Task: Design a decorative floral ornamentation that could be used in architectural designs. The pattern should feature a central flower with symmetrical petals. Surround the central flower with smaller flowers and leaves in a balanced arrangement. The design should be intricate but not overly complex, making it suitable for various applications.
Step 105:
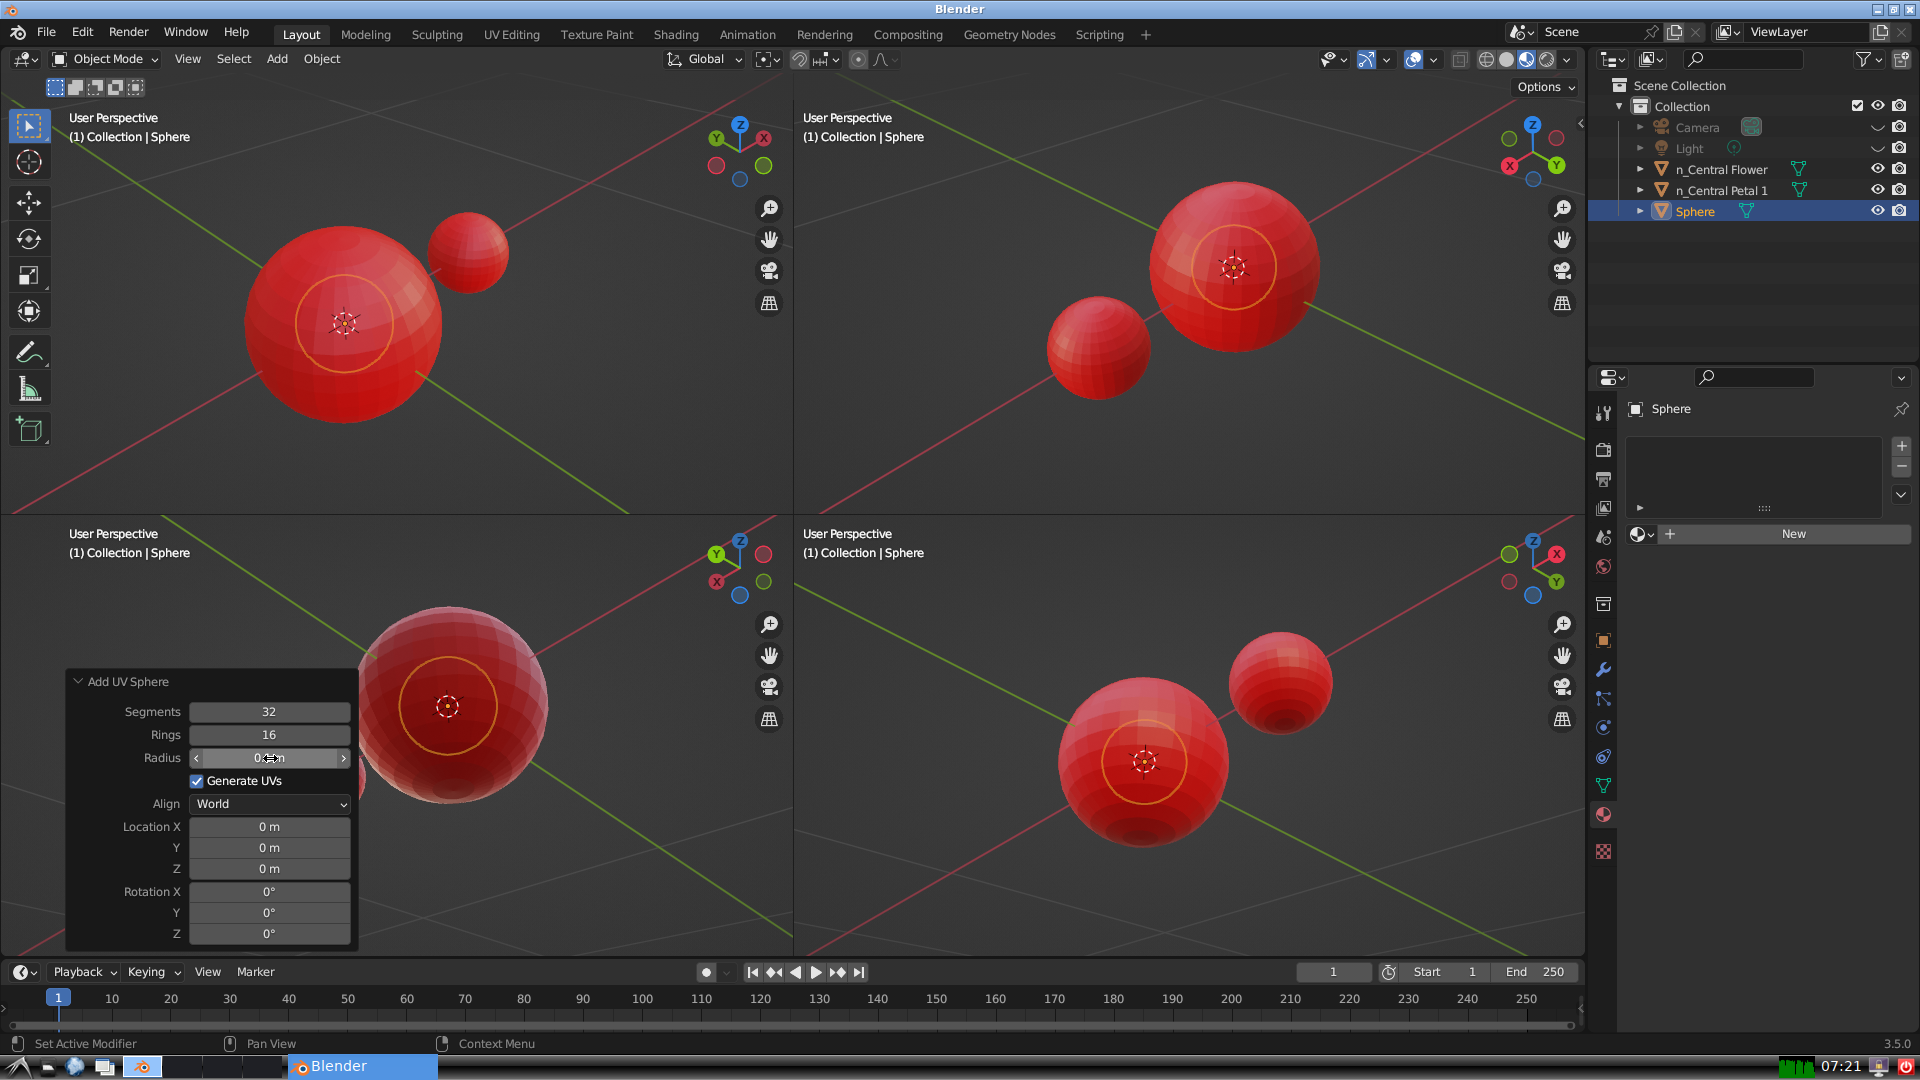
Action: {"mouse_move": [960, 540]}